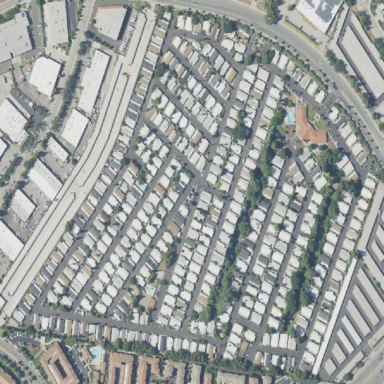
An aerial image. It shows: Residential area known as trailer park.